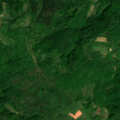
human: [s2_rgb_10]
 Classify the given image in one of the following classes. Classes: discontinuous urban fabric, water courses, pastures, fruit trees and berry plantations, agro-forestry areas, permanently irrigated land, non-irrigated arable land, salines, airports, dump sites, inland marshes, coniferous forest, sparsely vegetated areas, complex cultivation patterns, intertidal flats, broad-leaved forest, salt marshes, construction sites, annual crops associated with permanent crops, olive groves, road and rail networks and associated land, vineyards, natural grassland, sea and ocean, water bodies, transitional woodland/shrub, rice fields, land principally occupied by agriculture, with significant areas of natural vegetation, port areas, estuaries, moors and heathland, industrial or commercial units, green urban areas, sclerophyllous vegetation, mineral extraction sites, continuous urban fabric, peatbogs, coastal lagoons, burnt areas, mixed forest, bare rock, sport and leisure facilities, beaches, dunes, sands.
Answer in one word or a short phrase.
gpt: land principally occupied by agriculture, with significant areas of natural vegetation, broad-leaved forest, mixed forest